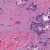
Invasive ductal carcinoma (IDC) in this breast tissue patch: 0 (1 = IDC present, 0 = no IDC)